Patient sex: M
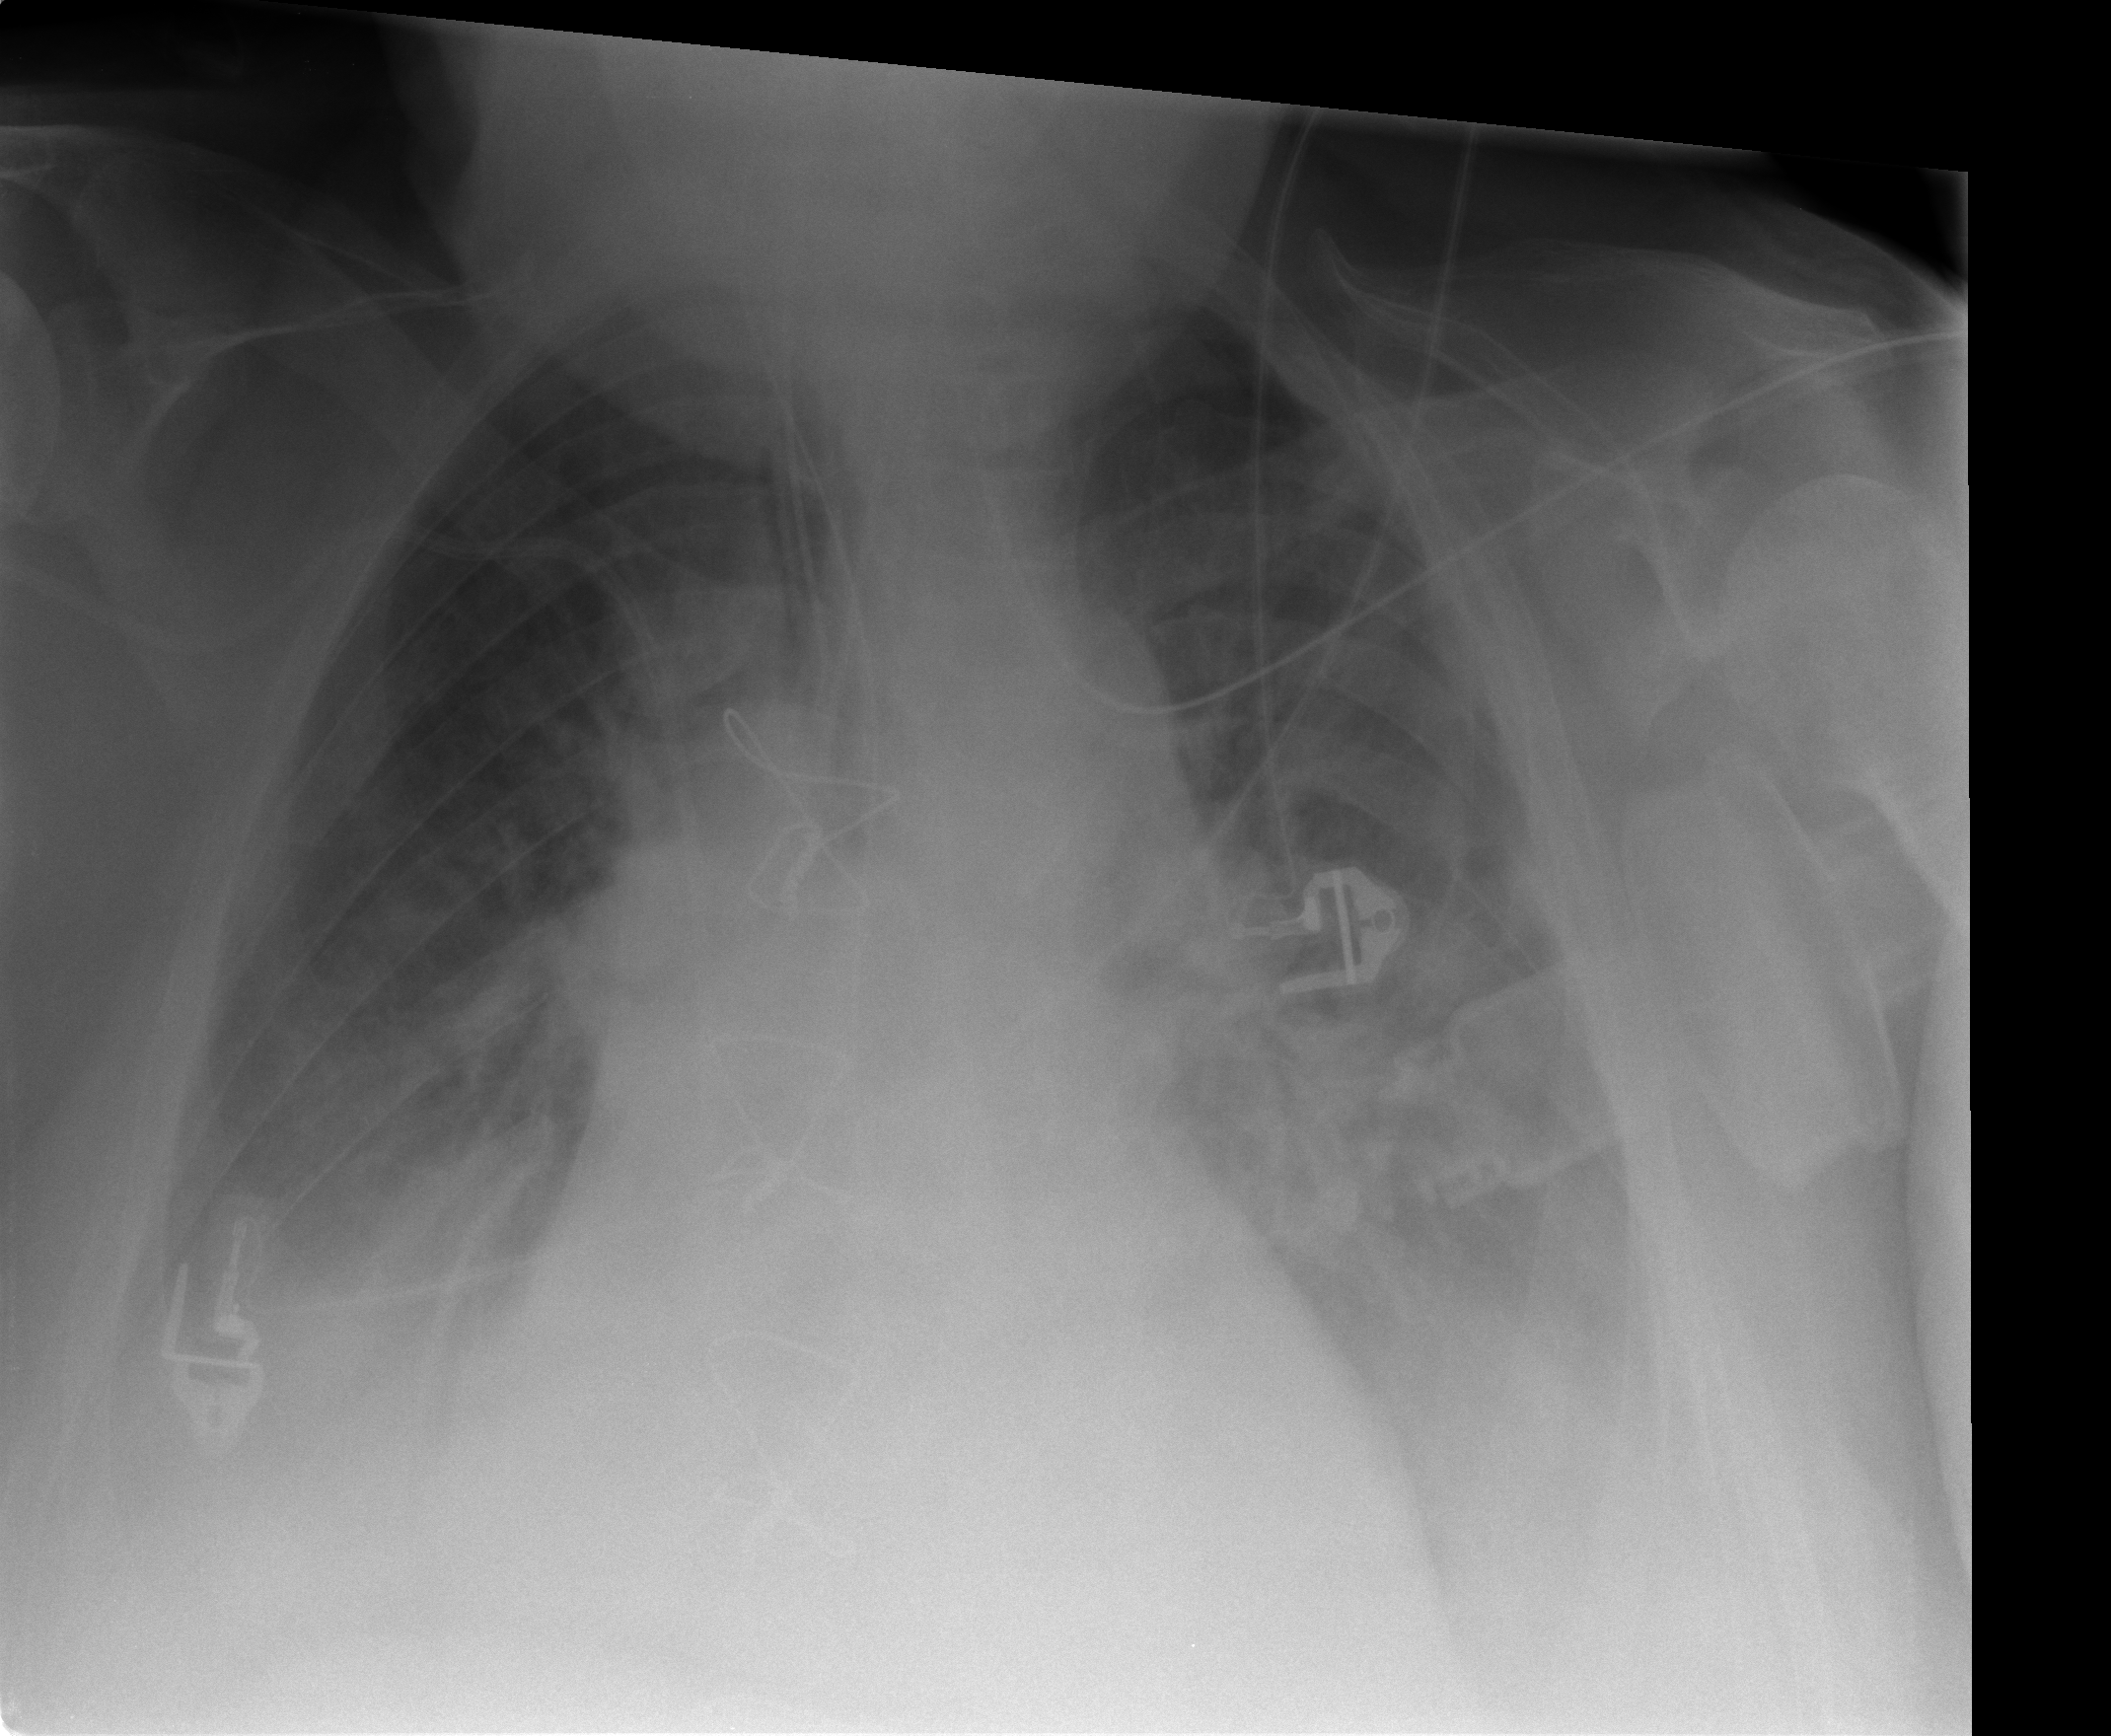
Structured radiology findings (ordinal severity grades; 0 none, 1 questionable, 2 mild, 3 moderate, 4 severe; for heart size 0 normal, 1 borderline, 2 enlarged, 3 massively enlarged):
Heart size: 2
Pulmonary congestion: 2
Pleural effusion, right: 2
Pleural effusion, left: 2
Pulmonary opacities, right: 2
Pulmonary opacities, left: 0
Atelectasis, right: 2
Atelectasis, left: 2